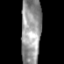
Tissue: prostate
Cell type: T cells
Senescence score: 0.3363
Nuclear area (px): 1277
Mean DAPI intensity: 152.06